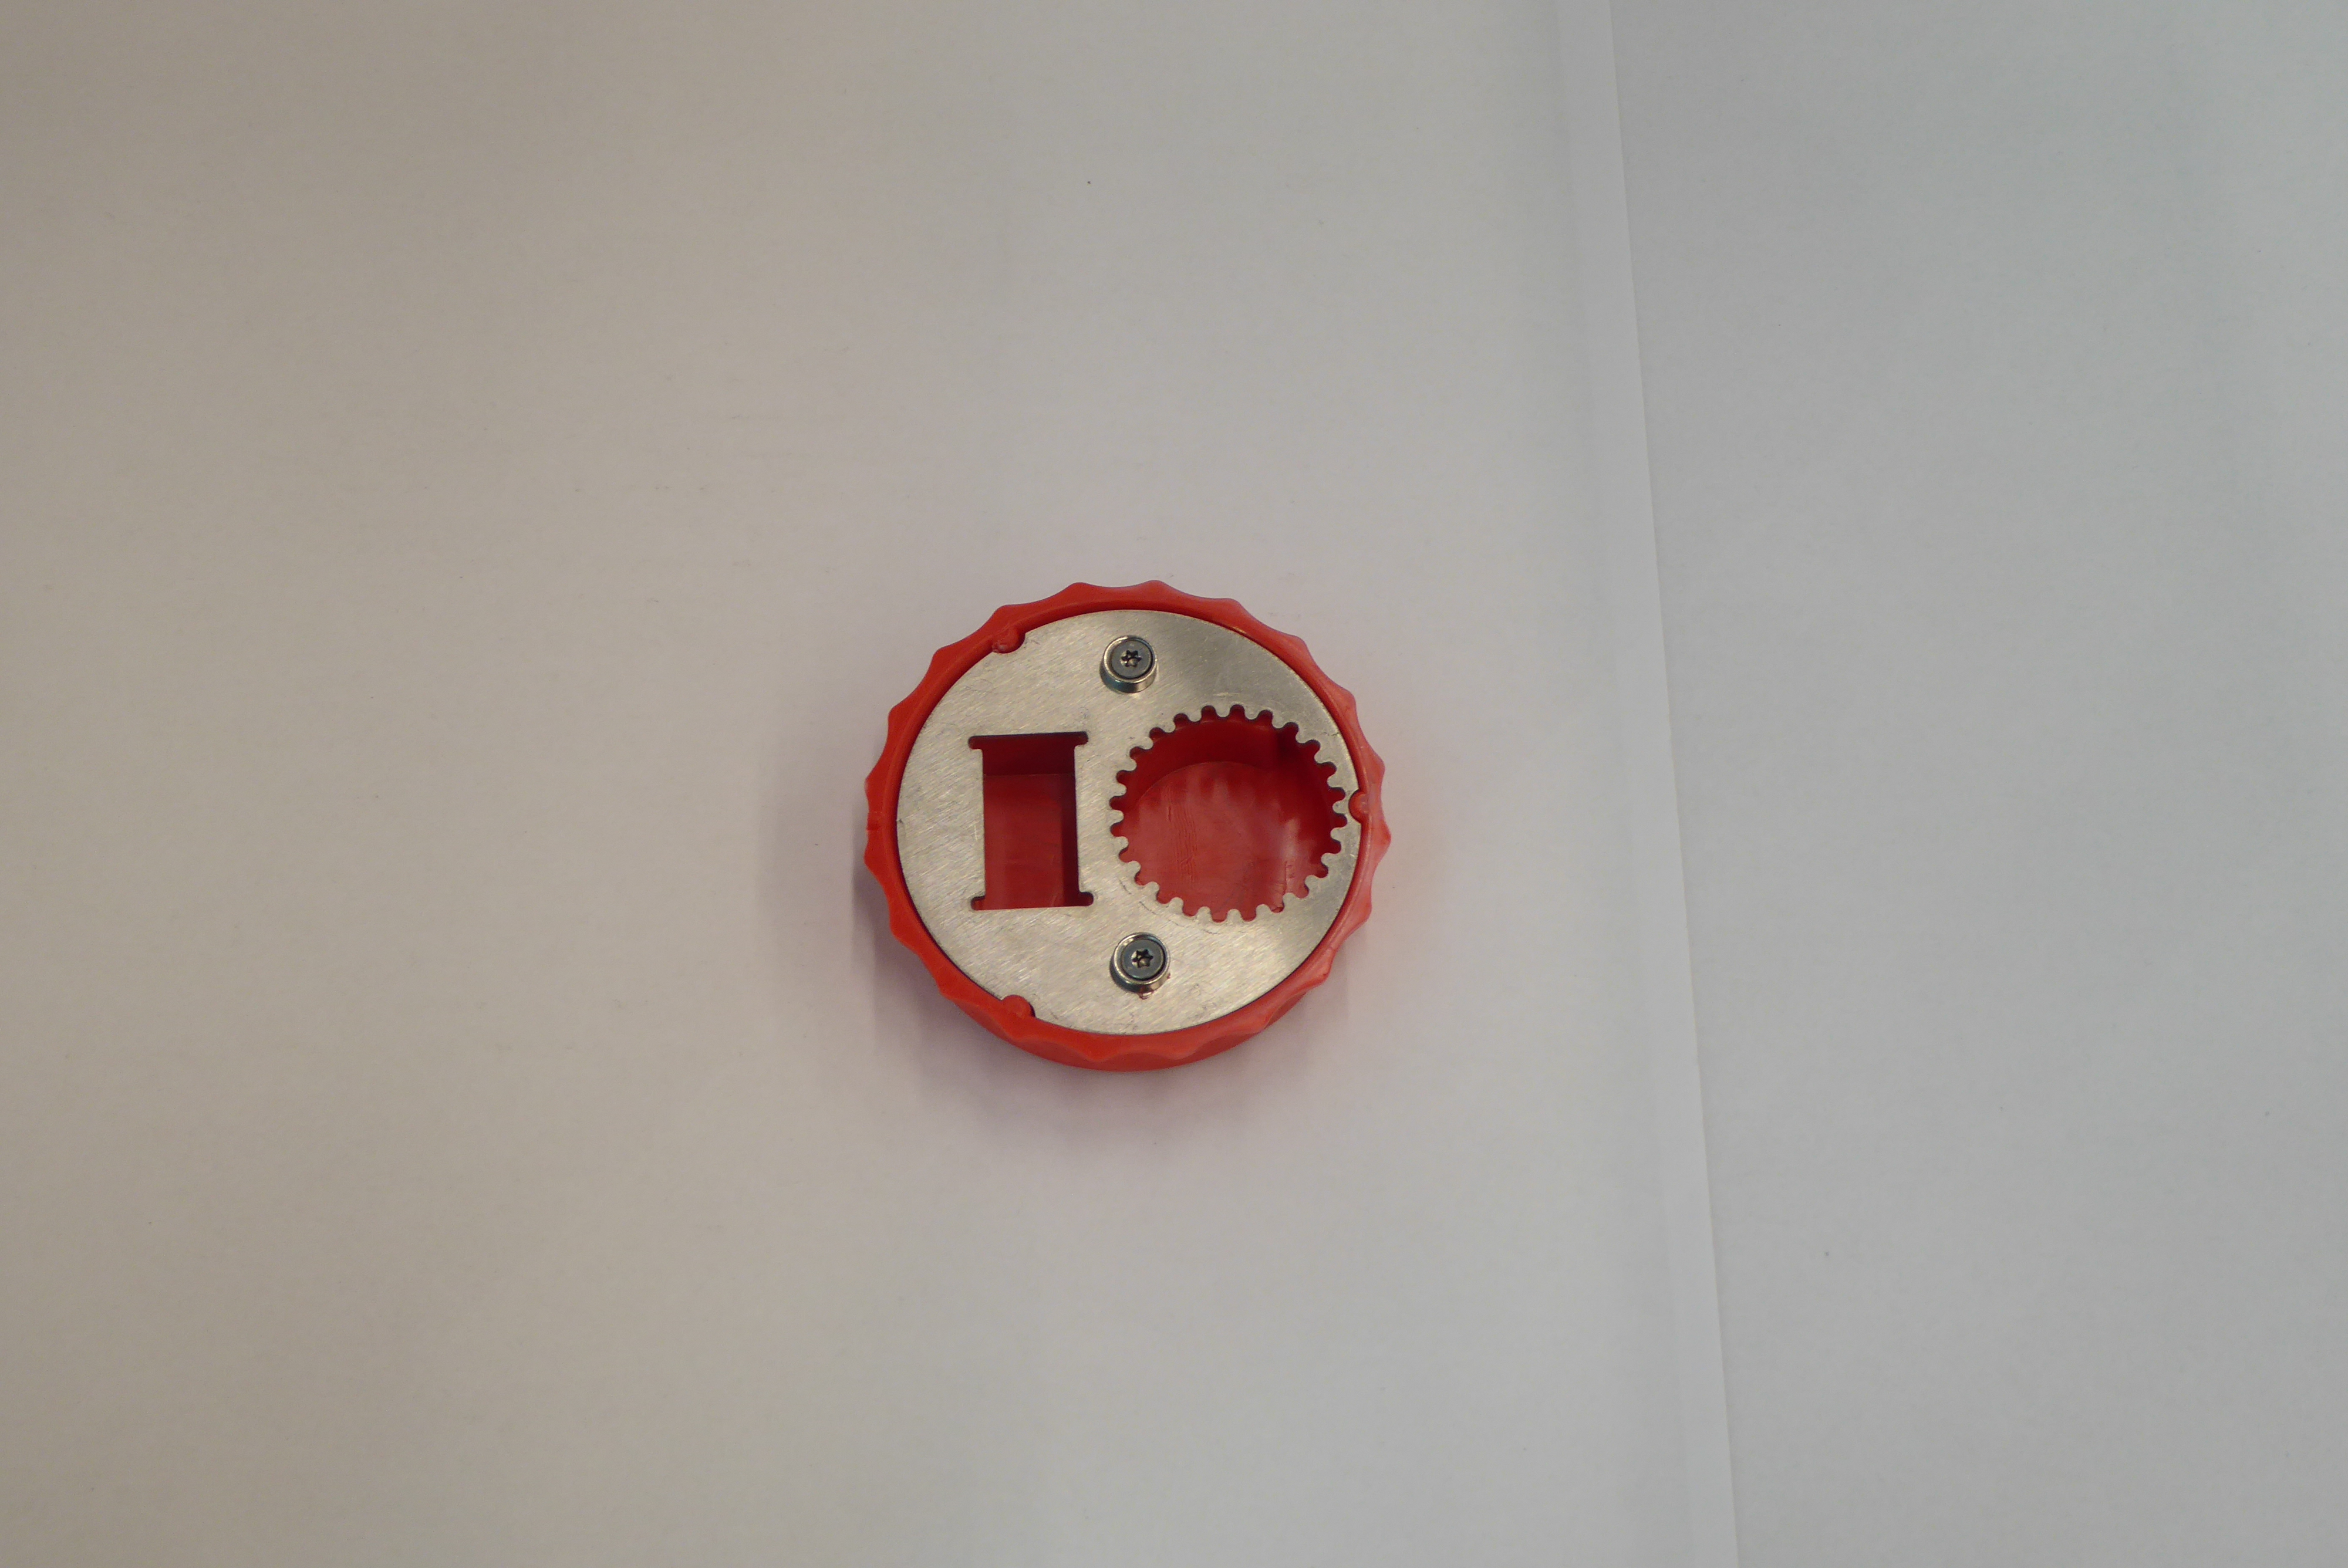
Label: Bottle Opener